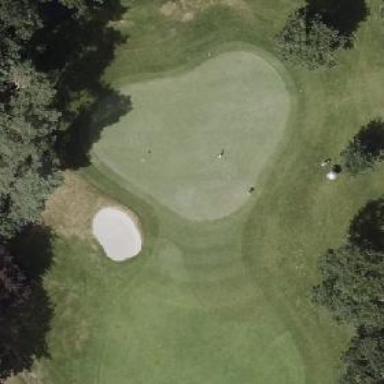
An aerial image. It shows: Golf hole.